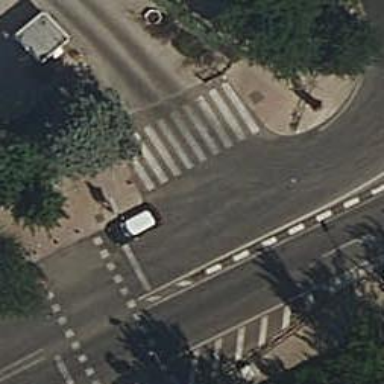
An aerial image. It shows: Uncontrolled crossing on the road.